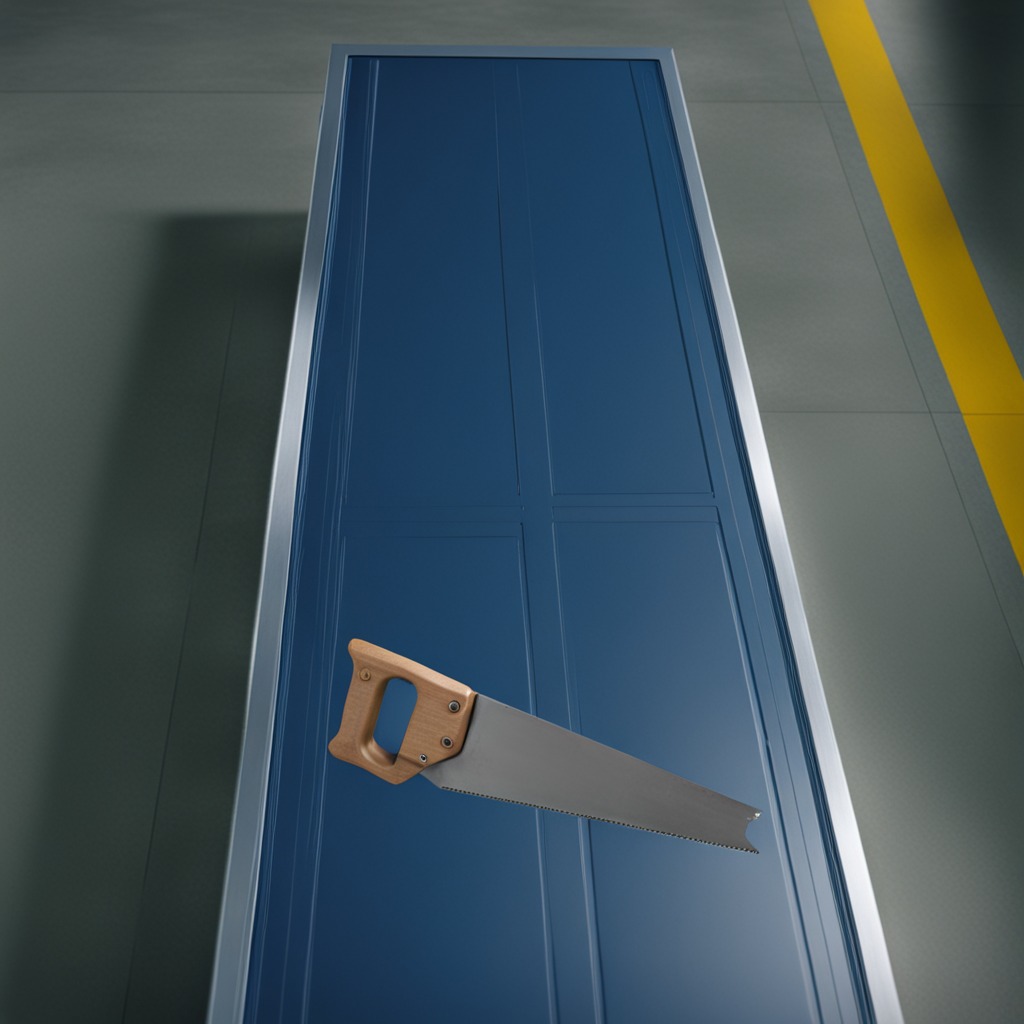
A handheld metal saw lies on the toolbox surface.